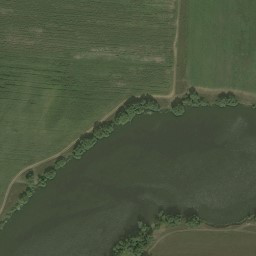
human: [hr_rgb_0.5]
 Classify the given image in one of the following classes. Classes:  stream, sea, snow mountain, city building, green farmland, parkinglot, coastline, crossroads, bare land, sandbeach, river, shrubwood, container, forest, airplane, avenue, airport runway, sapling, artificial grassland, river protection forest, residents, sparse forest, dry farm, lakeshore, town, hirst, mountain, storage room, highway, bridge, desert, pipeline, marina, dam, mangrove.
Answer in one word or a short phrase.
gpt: river